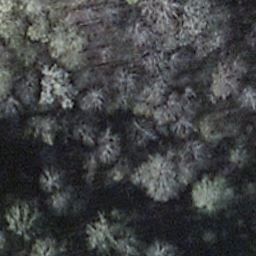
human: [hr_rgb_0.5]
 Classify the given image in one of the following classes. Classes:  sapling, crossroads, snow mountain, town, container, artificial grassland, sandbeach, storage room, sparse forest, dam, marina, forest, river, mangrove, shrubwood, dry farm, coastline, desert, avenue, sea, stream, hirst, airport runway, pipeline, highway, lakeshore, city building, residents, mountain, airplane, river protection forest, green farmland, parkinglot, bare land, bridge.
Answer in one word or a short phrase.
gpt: shrubwood